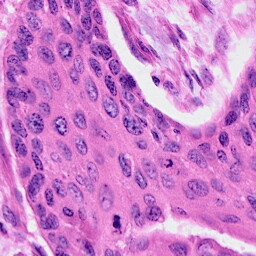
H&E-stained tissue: Cervix